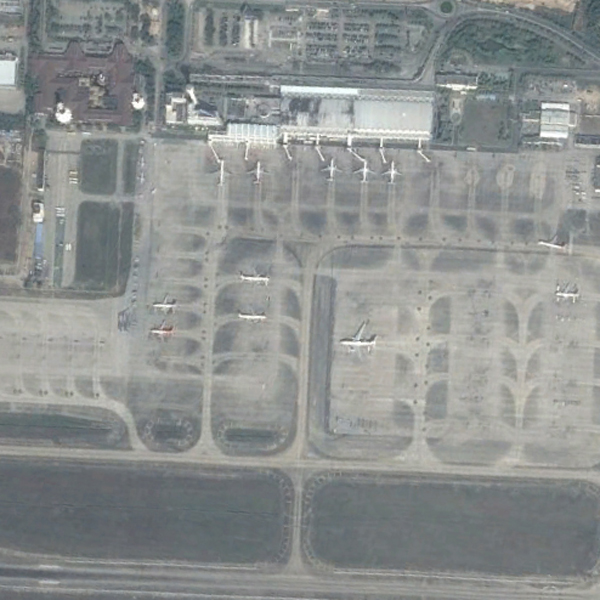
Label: Airport